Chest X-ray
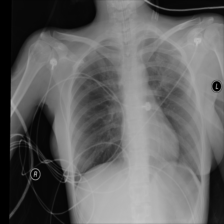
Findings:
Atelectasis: negative
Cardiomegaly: negative
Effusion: negative
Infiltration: negative
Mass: negative
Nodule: negative
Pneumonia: negative
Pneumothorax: negative
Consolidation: negative
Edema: negative
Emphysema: negative
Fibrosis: negative
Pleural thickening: negative
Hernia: negative